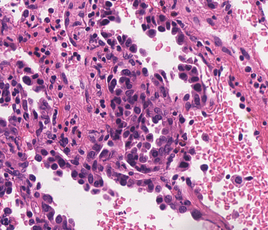
Tumor epithelial tissue: yes
Tumor-associated stroma tissue: yes
Normal tissue: no